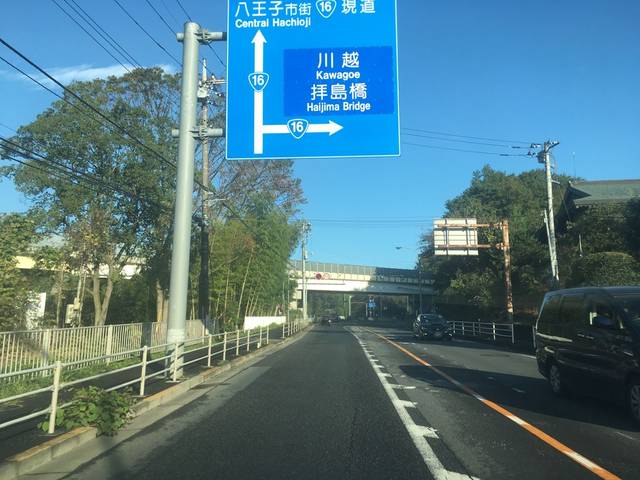
Region: Japan
Coordinates: 35.615, 139.342